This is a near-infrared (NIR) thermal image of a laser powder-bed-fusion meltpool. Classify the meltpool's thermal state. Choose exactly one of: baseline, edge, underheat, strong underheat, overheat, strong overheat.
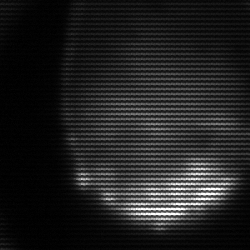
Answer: edge